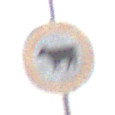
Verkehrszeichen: VerbotViehtrieb
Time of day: MorningAfternoon
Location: Outdoor (Nature)
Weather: PartlyCloudy
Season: NotSpecified
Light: Natural